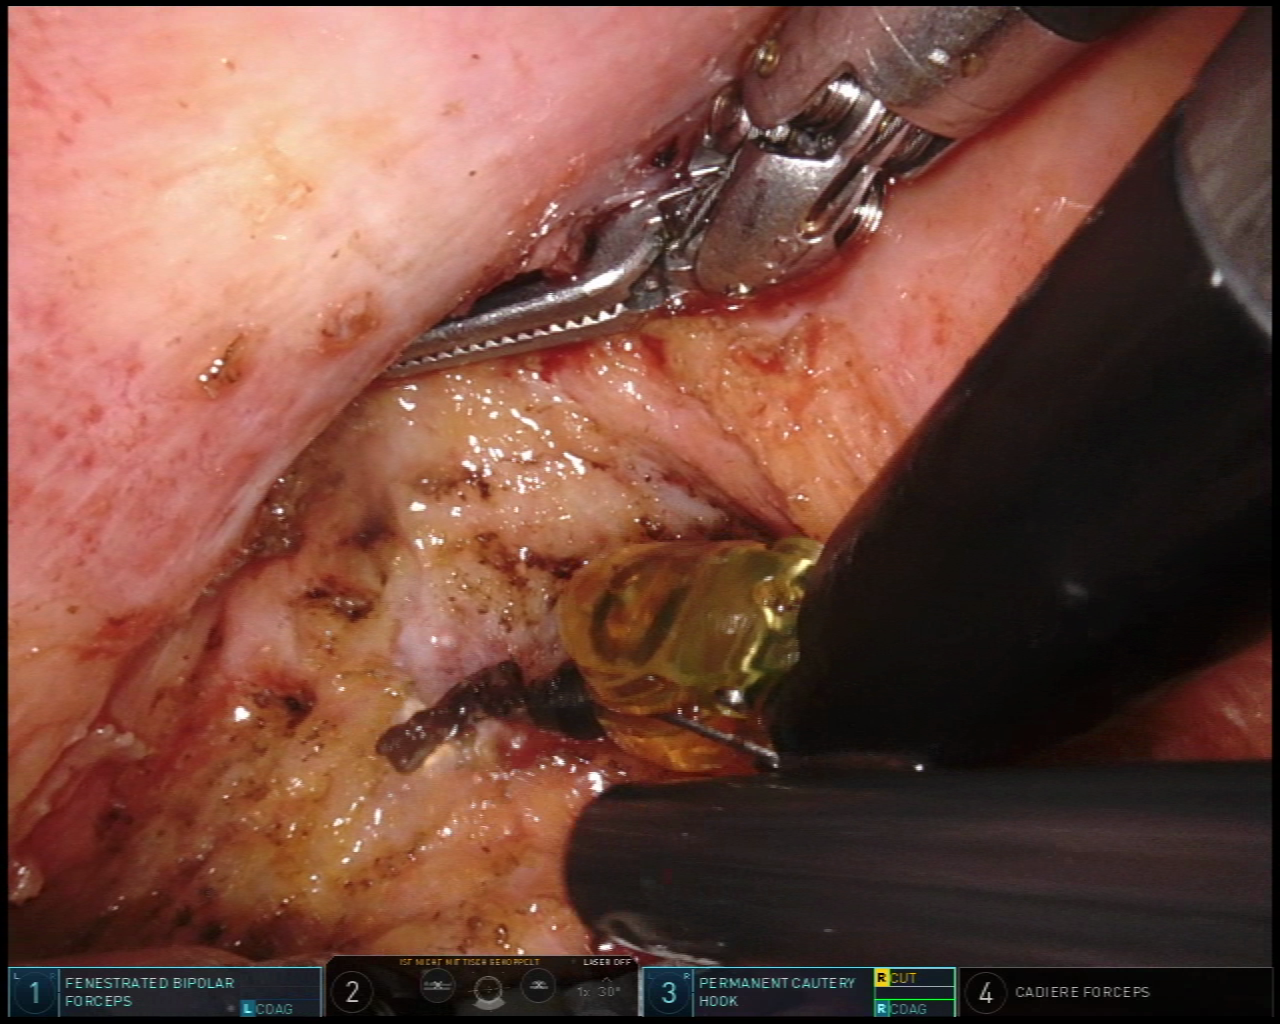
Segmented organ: vesicular_glands
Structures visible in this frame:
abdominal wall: no
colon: no
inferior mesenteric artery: no
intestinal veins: no
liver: no
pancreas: no
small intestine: no
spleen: no
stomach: no
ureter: no
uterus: no
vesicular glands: yes